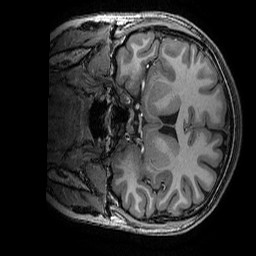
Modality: T1w
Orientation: coronal
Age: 19
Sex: female
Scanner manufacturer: ge
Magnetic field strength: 3 T
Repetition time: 0.007 s
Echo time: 0.00342 s